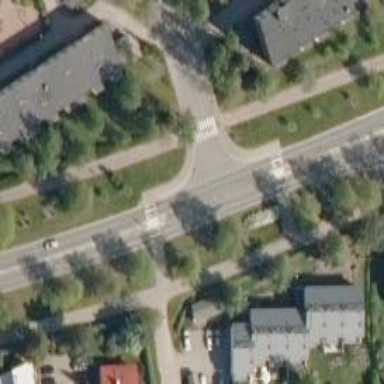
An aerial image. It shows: Asphalt cycleway.